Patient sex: F
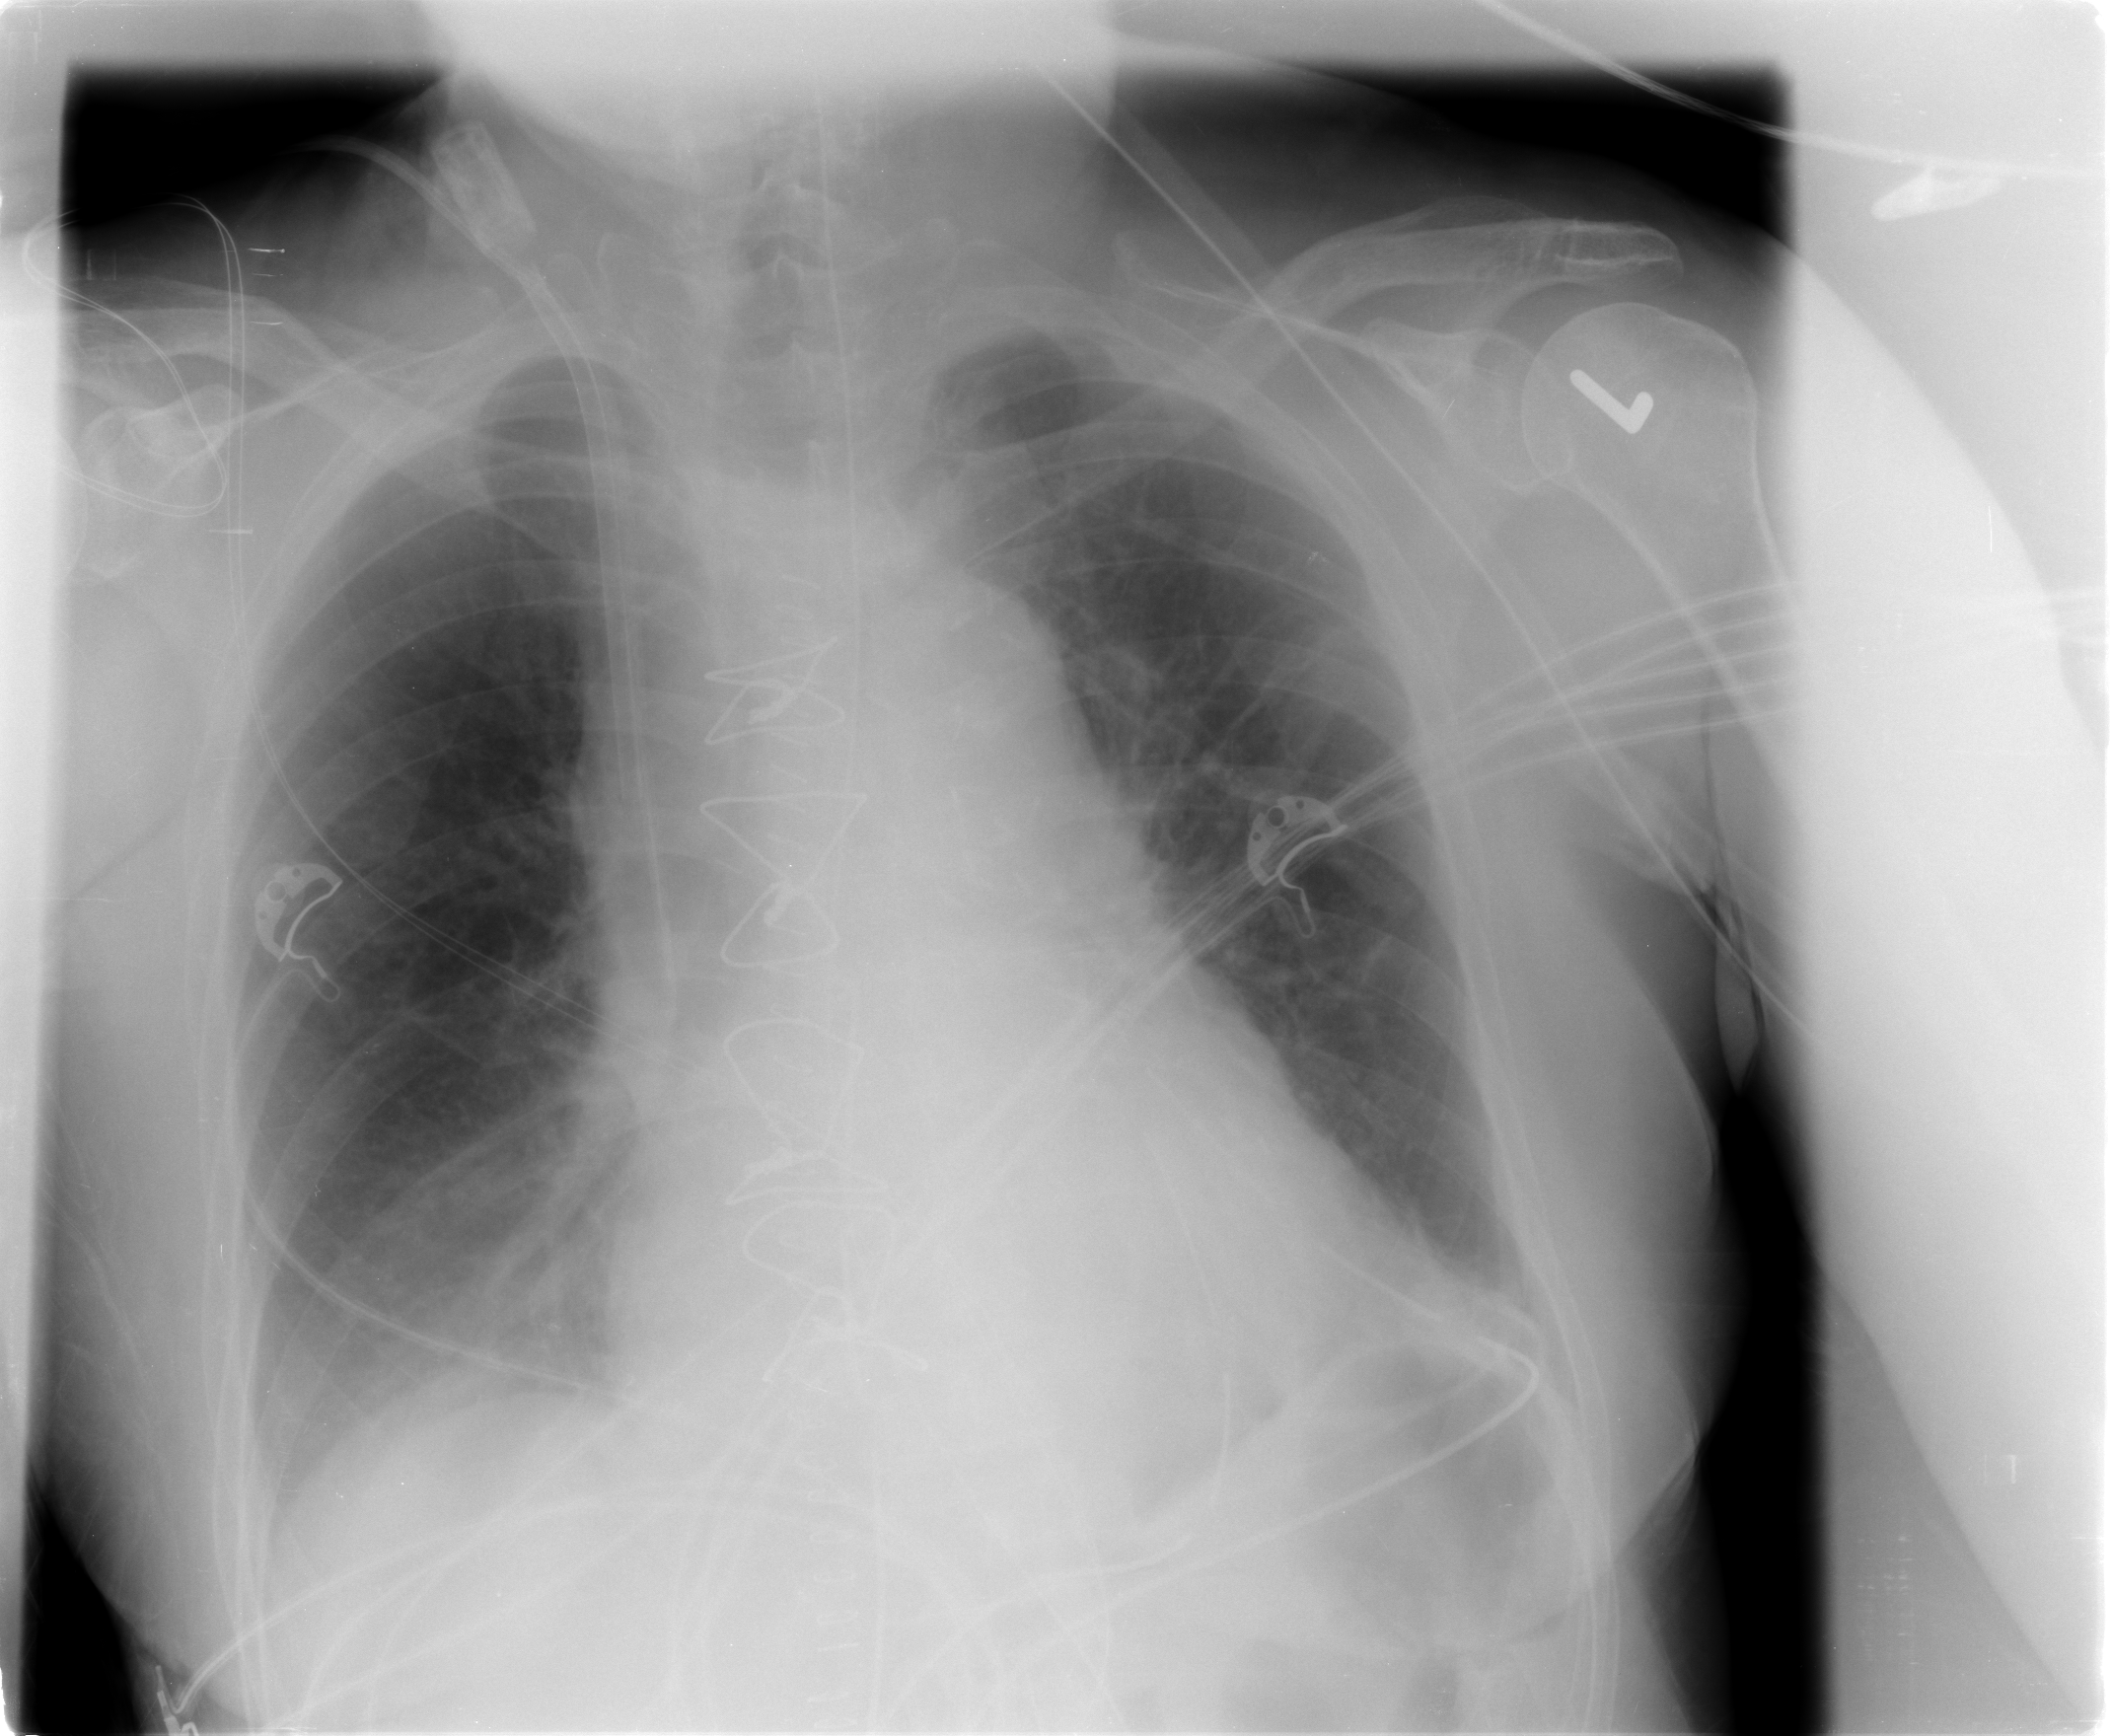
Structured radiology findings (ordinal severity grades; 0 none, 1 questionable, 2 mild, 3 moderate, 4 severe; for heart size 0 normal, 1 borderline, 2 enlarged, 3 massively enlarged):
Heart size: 2
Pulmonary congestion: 2
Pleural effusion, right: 2
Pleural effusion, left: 1
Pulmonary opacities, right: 1
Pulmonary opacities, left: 0
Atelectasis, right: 2
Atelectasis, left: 1